Question: First of all I looked trough a lot of same questions on stack. My problem is as follows:
I'm working on a project to make a card game (ginrummy)
In this web application (mvc 4) I want to move cards to sets (right side) and I want to do this with ajax.
added a picture to clearify.

The ajax perfectly triggers the controller and perfectly bring over the data I put through.
In firebug I checked the response and it even added a card to the right correct set
Note: This is my first time I work with ajax.
The complete function returns OK status.
Now the code:
View:
'''
var GameId = @Model.Id
$(function () {
$(".droppable").droppable({
drop: function (event, ui) {
var id = ui.draggable.find("a").attr("data-CardId");
var location = droppableId = $(this).attr("id");
$.ajax({
type: "POST",
url: '@Url.Action("ChangeCardLocation")',
data: { 'id': GameId, 'cardId': id, 'location': location },
succes: function () {
alert('wow');
},
complete:function (){
}
});
}
});
});
'''
Controller:
'''
public ActionResult ChangeCardLocation(int id, int cardId, Location location)
{
var game = db.Games.Find(id);
var card = db.Cards.Find(cardId);
game.ChangeCardLocationTo(card, location);
db.SaveChanges();
game.Info = game.GetInfo(id);
if (game.GameState == GameState.playerOneLayOn || game.GameState == GameState.playerTwoLayOn)
{
return View("LastTurn", game);
}
else
{
return View("Details", game);
}
}
'''
Any suggestions on what is going wrong?
I'm a student and it is for a school project!
@comment:
When I did this:
'''
error: function(xhr, error){
console.log(error);
console.log(xhr);
},
'''
I noticed it didn't get triggerd.
After that I tried the same in complete:
'''
complete:function (xhr, error){
console.log(error);
console.log(xhr);
}
'''
The result was
- -
I am trying myself offcourse now. In the data succes is getting is my whole page delivered as I want to have it.
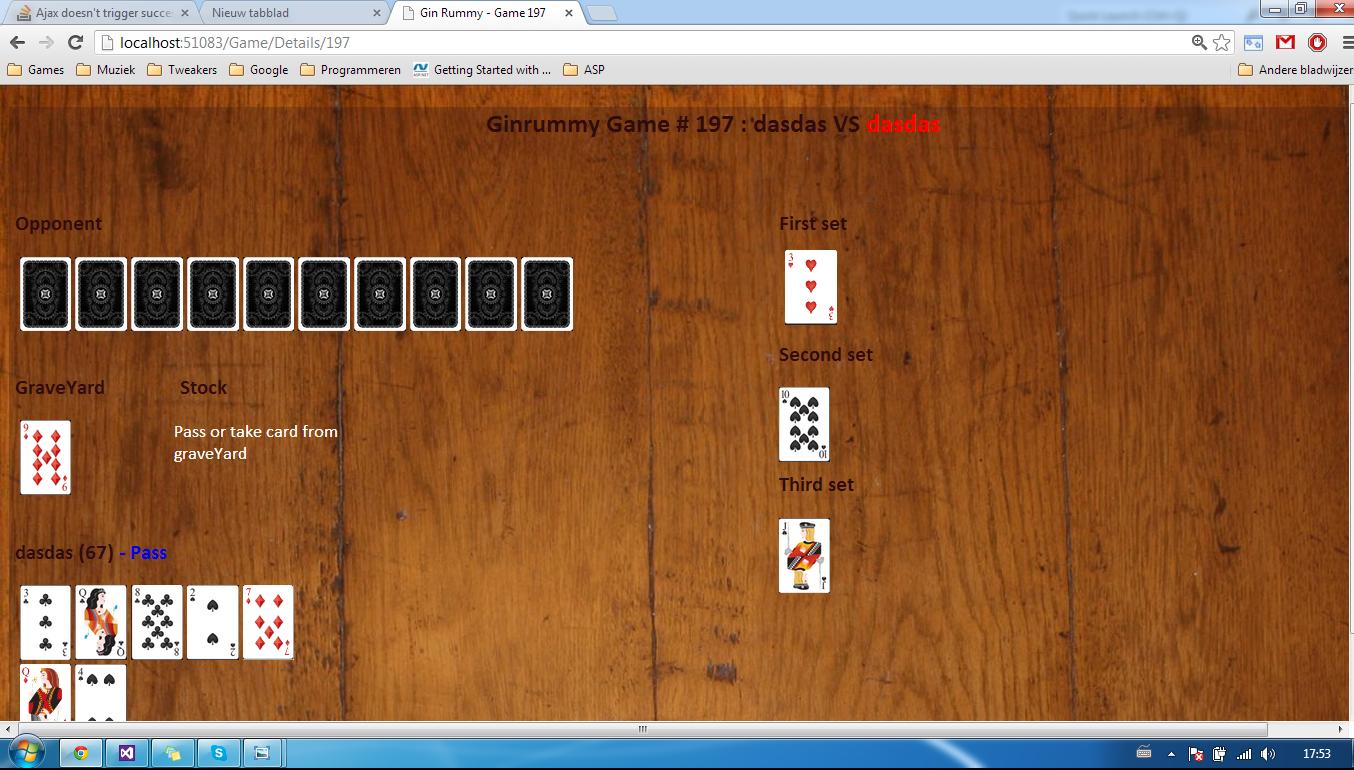
Answer: Is it because you have misspelt "success"?
'''
$.ajax({
type: "POST",
url: '@Url.Action("ChangeCardLocation")',
data: { 'id': GameId, 'cardId': id, 'location': location },
success: function () {
alert('wow');
},
complete:function (){
}
});
'''